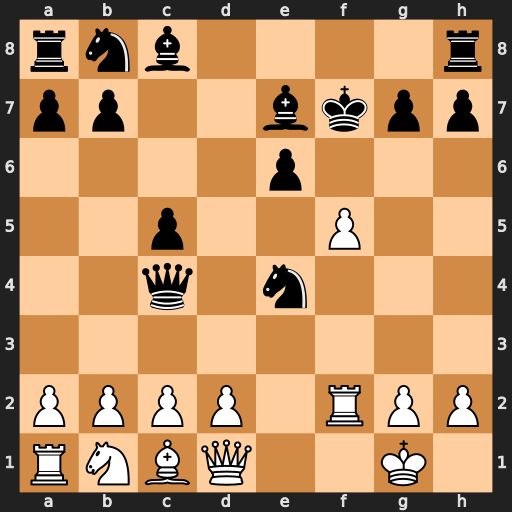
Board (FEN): rnb4r/pp2bkpp/4p3/2p2P2/2q1n3/8/PPPP1RPP/RNBQ2K1
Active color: w
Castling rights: -
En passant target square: -
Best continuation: Qh5+ Kf6 d3 exf5 dxc4